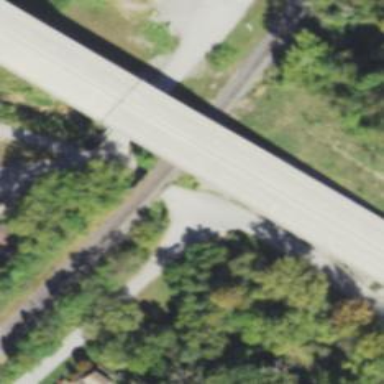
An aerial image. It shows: Trunk road bridge.